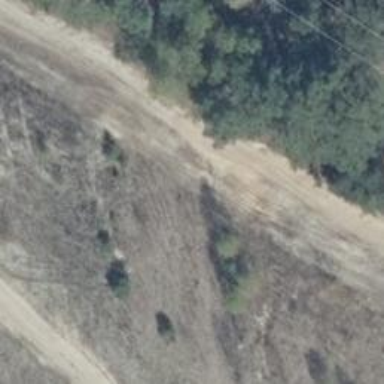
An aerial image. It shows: Sandy track road with grade4 tracktype.